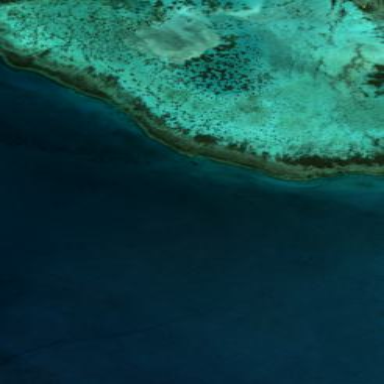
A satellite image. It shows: Beautiful reef in its natural state.